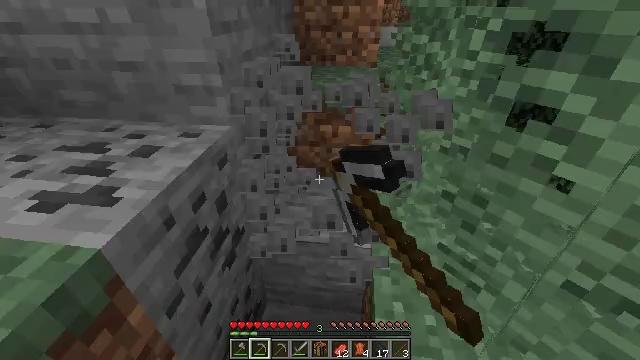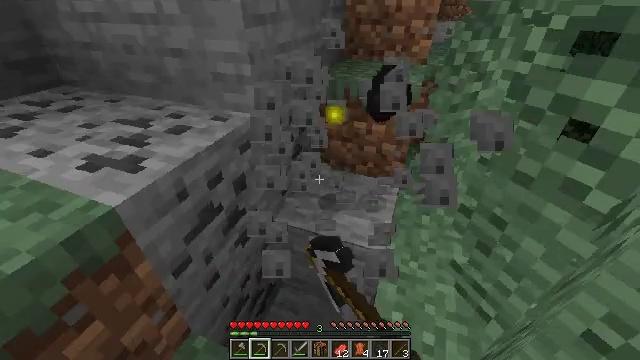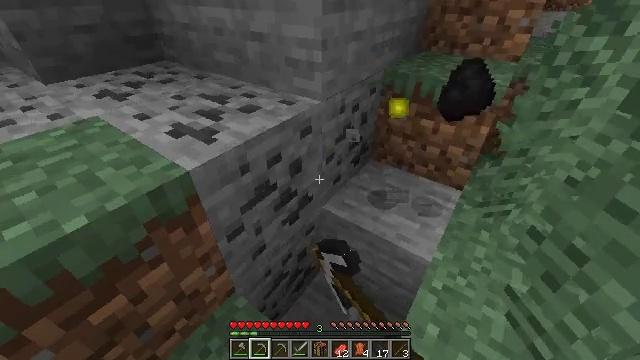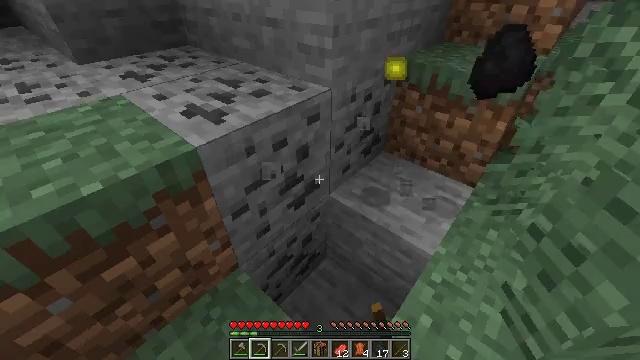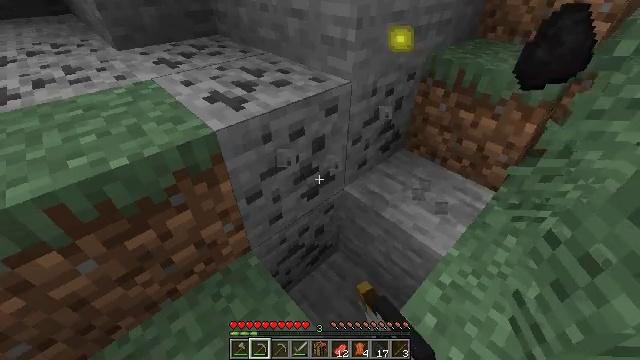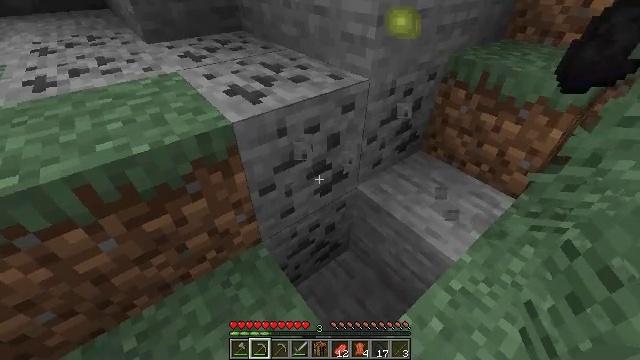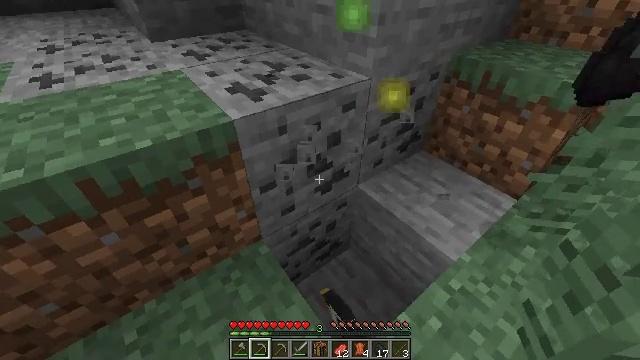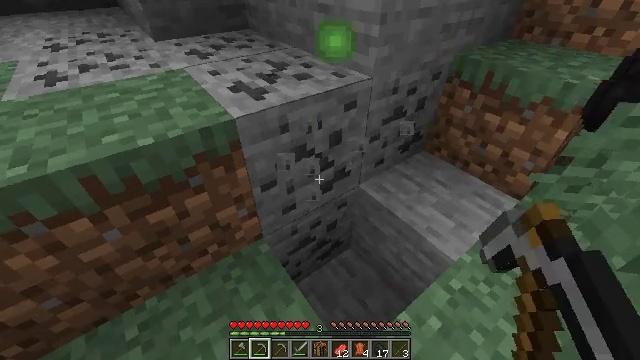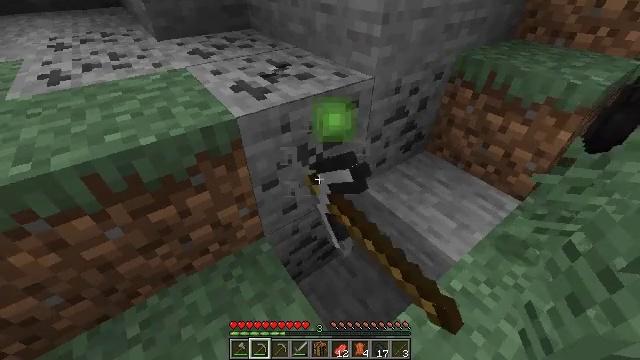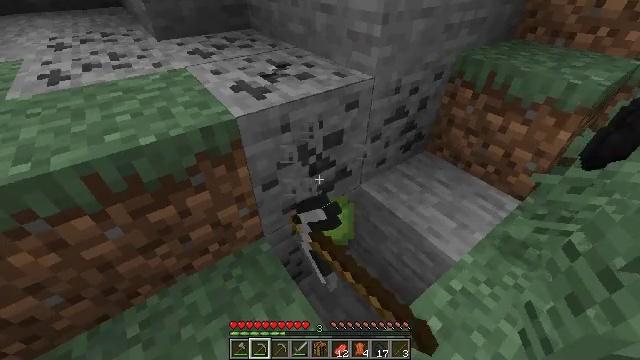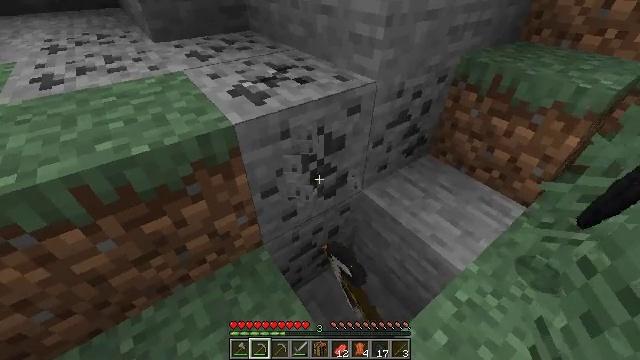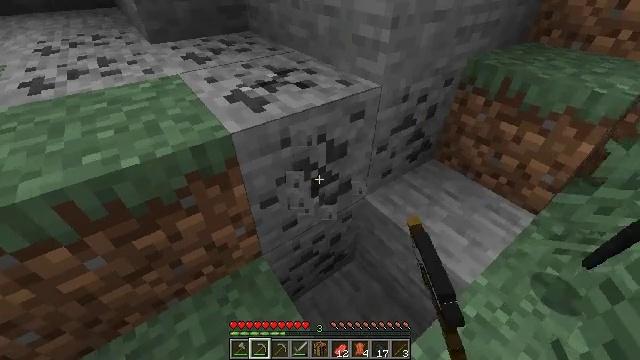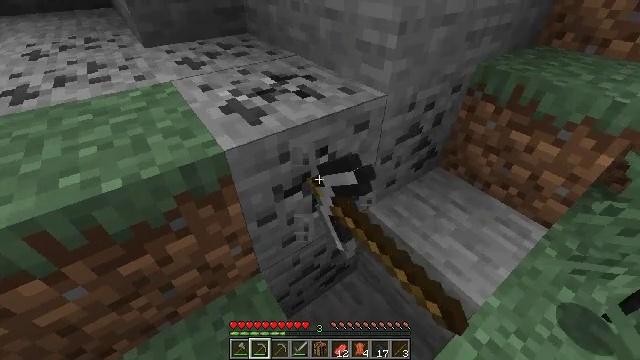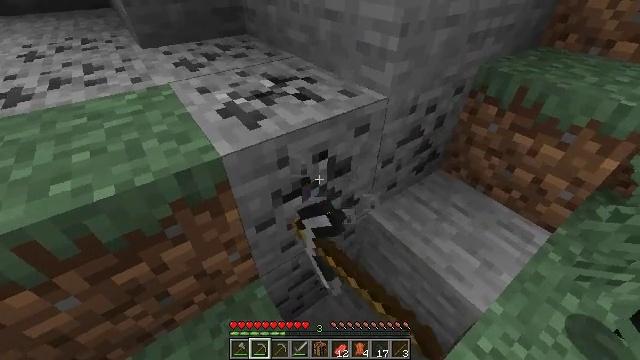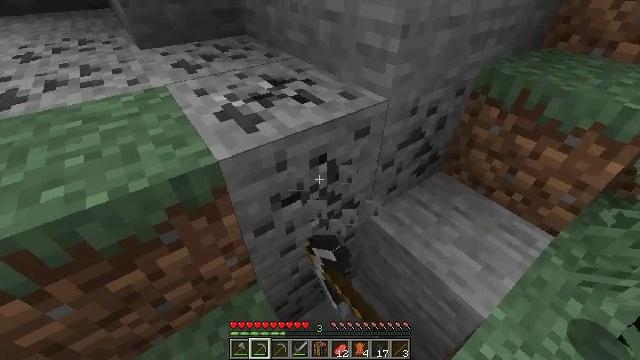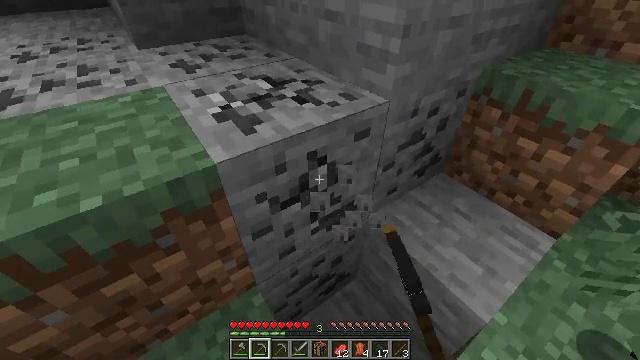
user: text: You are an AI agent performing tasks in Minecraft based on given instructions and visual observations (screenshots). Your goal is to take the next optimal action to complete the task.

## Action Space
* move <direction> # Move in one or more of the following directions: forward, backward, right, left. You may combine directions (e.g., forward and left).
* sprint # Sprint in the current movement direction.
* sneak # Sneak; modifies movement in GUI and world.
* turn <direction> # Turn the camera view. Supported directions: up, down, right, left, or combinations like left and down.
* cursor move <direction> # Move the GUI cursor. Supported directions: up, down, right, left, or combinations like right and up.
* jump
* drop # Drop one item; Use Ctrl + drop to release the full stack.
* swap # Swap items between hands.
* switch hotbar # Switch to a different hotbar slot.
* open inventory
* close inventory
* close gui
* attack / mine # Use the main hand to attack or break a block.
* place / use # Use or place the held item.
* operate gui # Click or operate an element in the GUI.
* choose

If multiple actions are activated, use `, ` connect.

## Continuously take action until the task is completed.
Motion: motion action
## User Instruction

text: Harvest the large fern for decoration.
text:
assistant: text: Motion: move right, turn left and down, attack / mine
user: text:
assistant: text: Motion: turn left and down, attack / mine
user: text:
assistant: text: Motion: turn left and down, attack / mine
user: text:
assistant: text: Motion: turn left and down, attack / mine
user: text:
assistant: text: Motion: turn left, attack / mine
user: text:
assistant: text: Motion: attack / mine
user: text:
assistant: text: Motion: attack / mine
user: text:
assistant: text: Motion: attack / mine
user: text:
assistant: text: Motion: attack / mine
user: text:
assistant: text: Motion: move forward, attack / mine
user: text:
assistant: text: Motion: move forward, attack / mine
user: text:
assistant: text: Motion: attack / mine
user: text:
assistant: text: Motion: attack / mine
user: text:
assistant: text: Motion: attack / mine
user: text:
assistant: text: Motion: attack / mine
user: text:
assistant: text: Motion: attack / mine
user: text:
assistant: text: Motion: attack / mine
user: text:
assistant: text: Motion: attack / mine
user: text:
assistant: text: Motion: attack / mine
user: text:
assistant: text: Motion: attack / mine
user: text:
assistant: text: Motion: turn left, attack / mine
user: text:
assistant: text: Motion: turn left, attack / mine
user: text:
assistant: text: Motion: attack / mine
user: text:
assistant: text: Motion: move right, attack / mine
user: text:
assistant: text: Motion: move right, attack / mine
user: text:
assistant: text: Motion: turn left and up, attack / mine
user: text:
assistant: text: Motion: turn left, attack / mine
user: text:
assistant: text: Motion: attack / mine
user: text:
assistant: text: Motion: attack / mine
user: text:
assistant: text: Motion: attack / mine